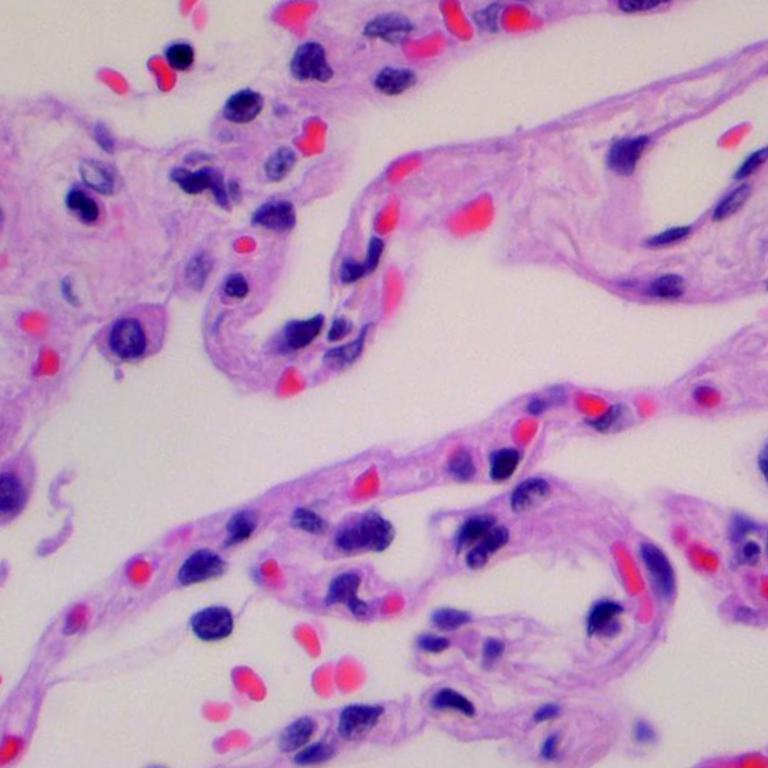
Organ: lung
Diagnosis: benign